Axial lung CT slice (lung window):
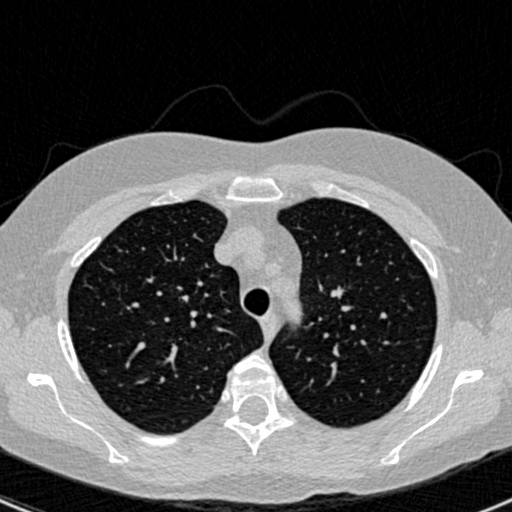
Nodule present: no